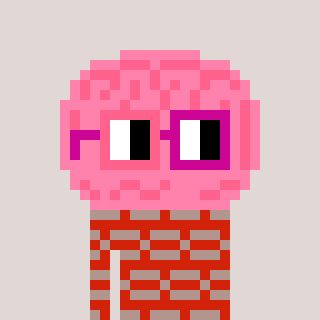
a pixel art character with square pink and red glasses, a brain-shaped head and a red-colored body on a warm background